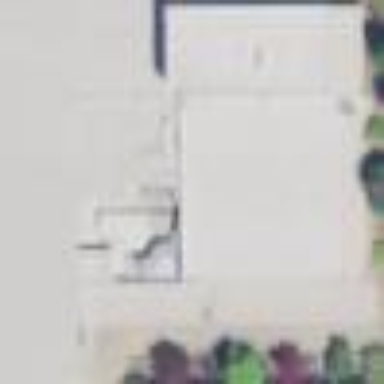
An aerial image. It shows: School building.